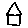
Label: house